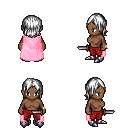
a pixel art fantasy rpg character, female body template, human, dark skin, pink cape, red pants, white long bangs hairstyle, bracelets, metal boots, dagger, four views (front, back, left, right), 2x2 character sprite sheet, small pixel art, hard edges, no anti-aliasing